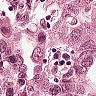
Metastatic tissue present: yes